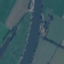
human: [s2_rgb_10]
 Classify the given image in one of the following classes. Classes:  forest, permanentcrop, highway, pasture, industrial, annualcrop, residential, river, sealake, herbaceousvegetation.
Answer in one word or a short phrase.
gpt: River